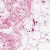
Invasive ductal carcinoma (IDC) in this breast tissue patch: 0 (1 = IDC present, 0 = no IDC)